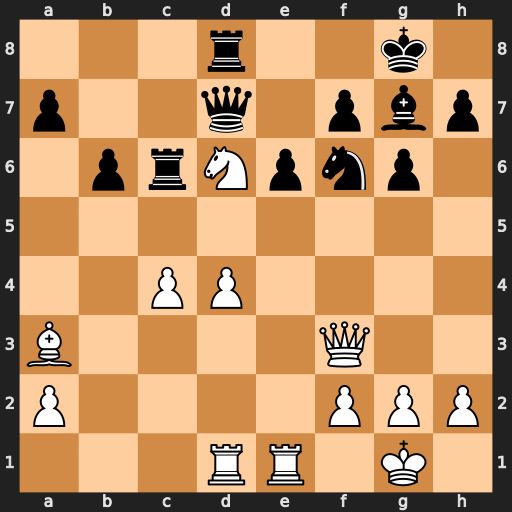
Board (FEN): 3r2k1/p2q1pbp/1prNpnp1/8/2PP4/B4Q2/P4PPP/3RR1K1
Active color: w
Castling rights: -
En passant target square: -
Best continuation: Nxf7 Kxf7 d5 exd5 Rxd5